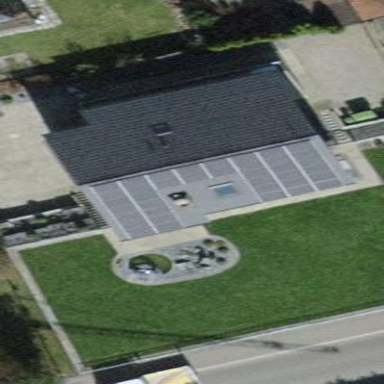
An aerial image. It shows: Solar power generator with photovoltaic panels.